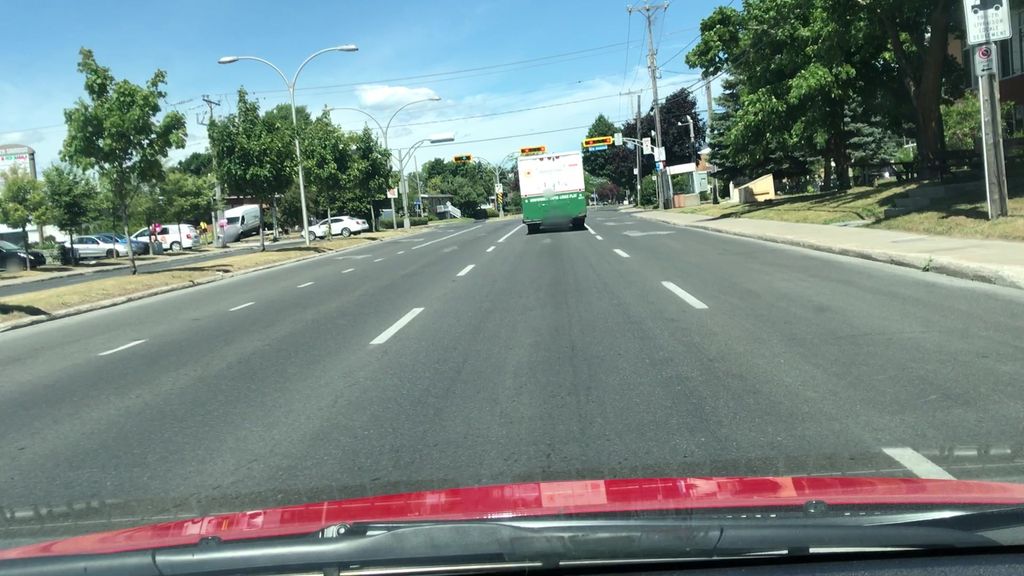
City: montreal